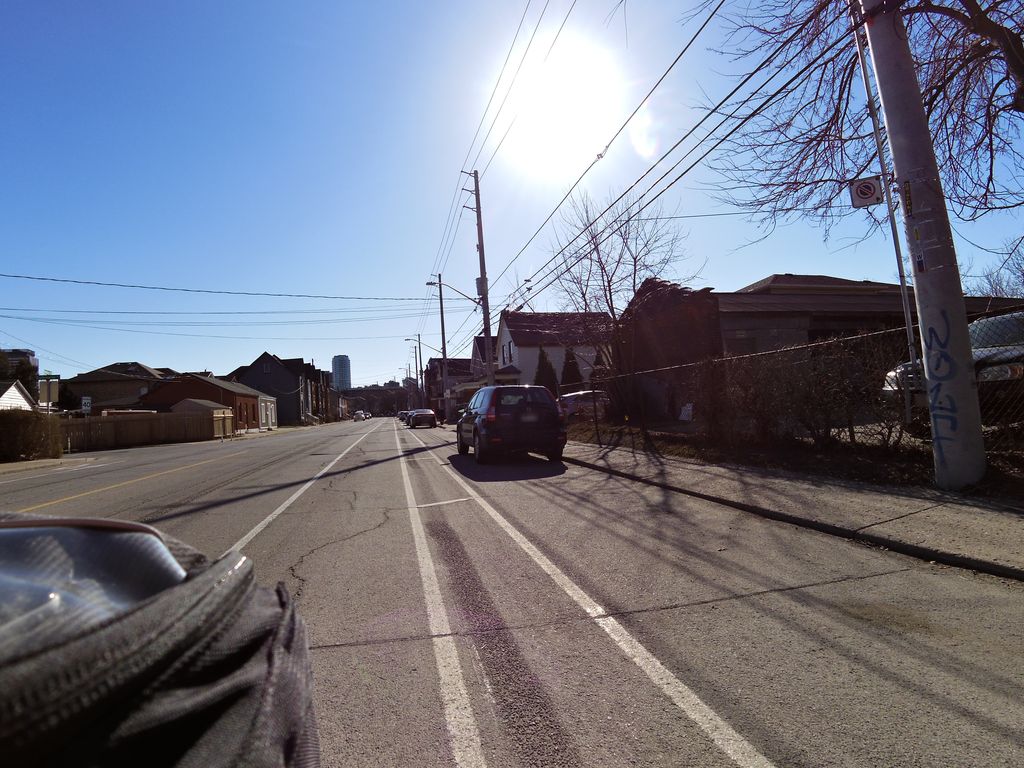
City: hamilton